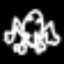
Label: frog